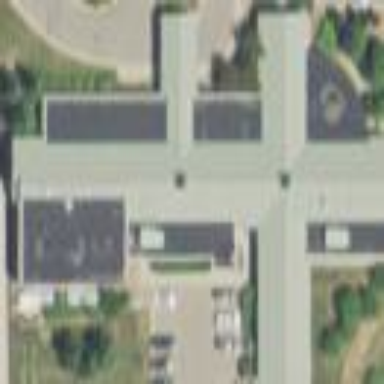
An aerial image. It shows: Hospital building.